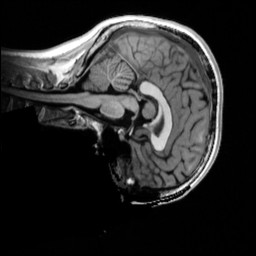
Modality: T1w
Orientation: sagittal
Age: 23
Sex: female
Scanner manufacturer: siemens
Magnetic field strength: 3 T
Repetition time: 4 s
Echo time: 0.00289 s